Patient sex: F
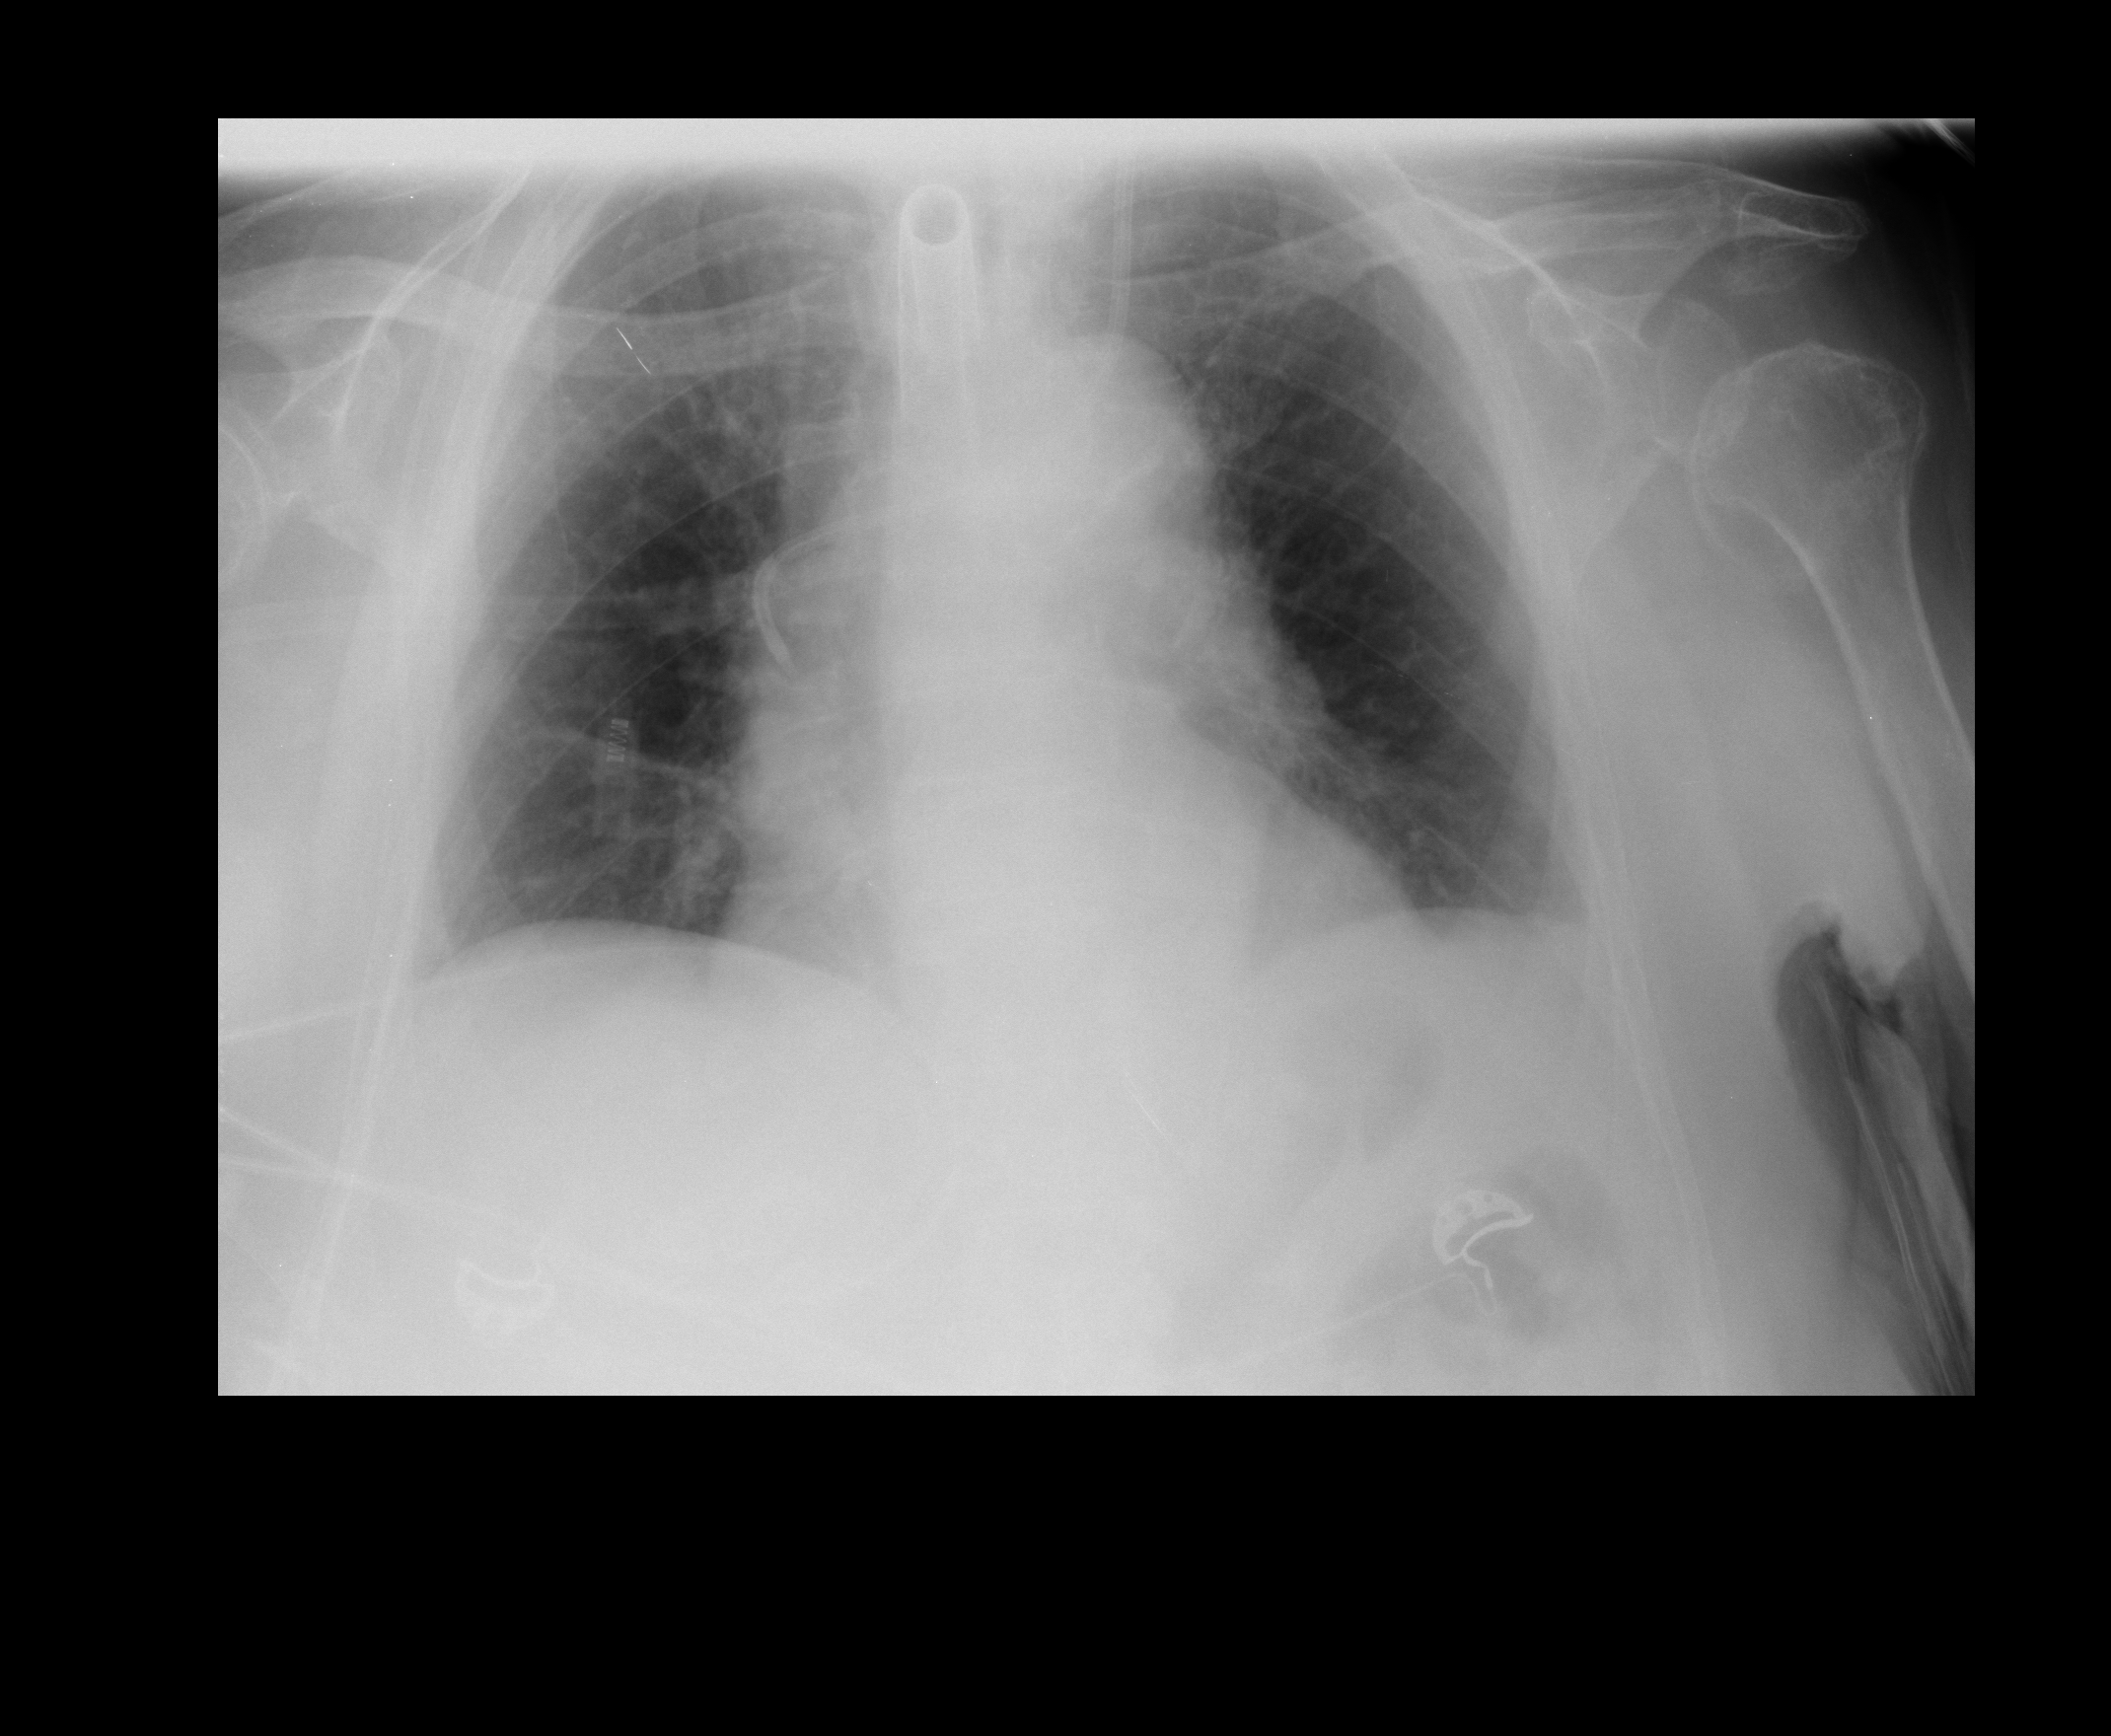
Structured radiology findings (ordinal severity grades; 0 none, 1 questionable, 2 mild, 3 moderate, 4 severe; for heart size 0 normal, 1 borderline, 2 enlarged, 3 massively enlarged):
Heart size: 0
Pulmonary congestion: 2
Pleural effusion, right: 0
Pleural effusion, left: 1
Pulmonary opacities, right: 0
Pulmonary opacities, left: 0
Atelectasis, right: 0
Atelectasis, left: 2